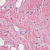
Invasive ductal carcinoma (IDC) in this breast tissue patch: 0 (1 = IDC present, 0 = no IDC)